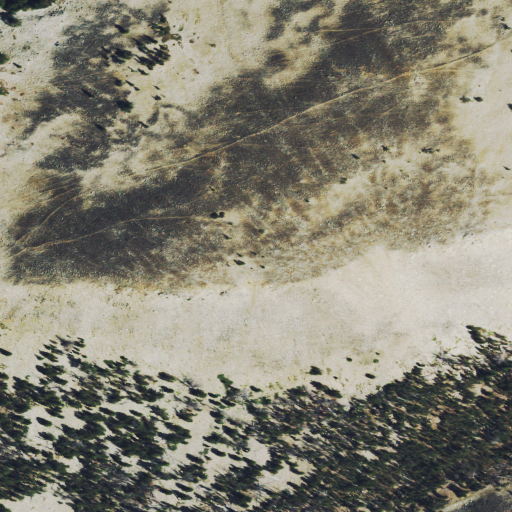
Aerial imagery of mountain in Montana named Olson Mountain containing shrub, grassland, and evergreen forest